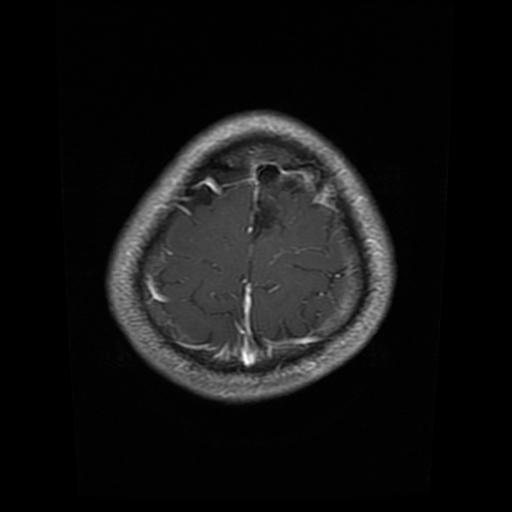
Label: glioma